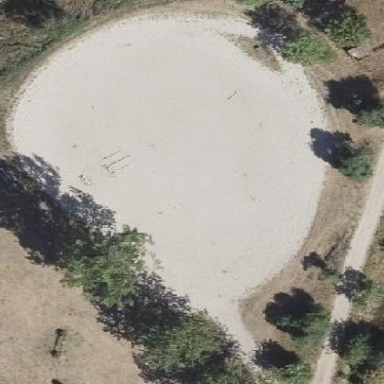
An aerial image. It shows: Equestrian pitch for leisure land activities.